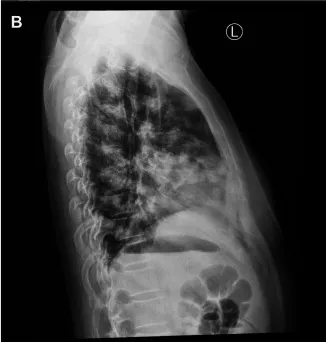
Comparison of lung metastases and cardiac mass before and after chemotherapy of Case2. (A,B) Frontal and lateral Chest x-ray demonstrated extensive pulmonary lesions.
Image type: radiology (x_ray)